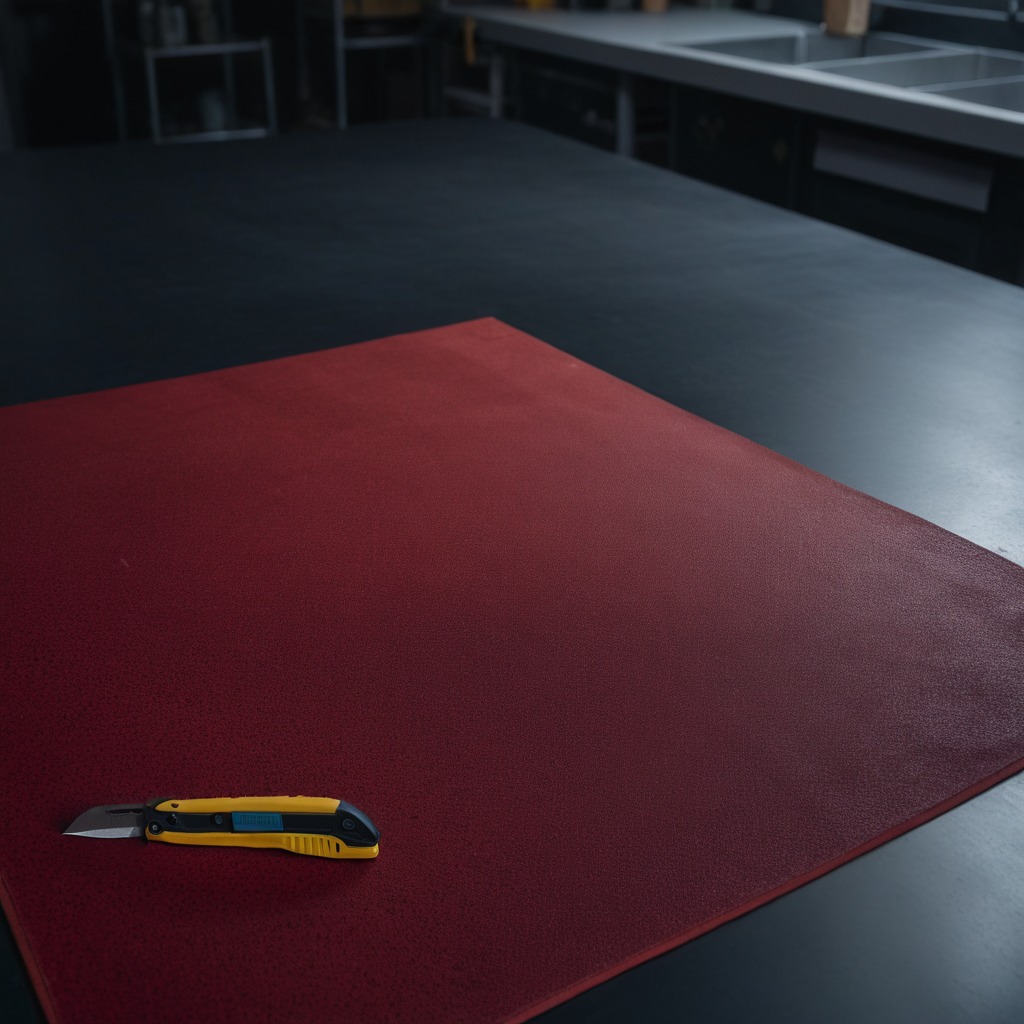
A utility knife lying on a clean granite tabletop covered with a red rubber mat inside a workshop at night dim ambient light soft shadows worn but beneath the mat